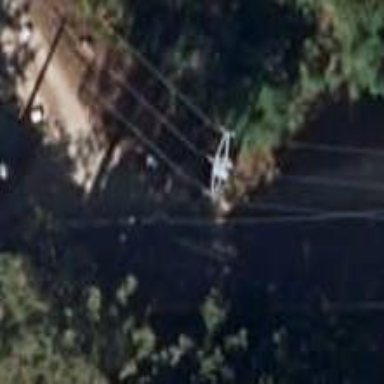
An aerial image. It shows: Power pole.